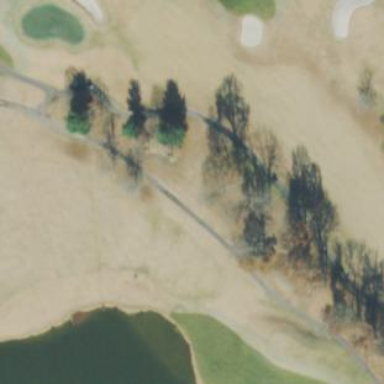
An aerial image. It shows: Scenic golf fairway.